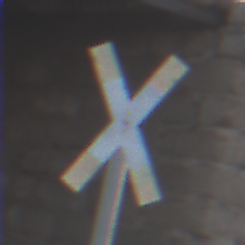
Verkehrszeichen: Andreaskreuz
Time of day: SunriseSunset
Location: Outdoor (Nature)
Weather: Clear
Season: NotSpecified
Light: Natural